Question: I have 2 databases:
### Database 1
<URL>
### Database 2
<URL>
I need to multiply each line of database 1 by all the lines of database 2 (ie. line 1 of database 1 by all lines of database 2; line 2 of database 1 by all lines of database 2, etc), in such a way:
### Example equations
[
I need to get a value for each stage within each id.
Can you help me with this, please? I use SAS software.
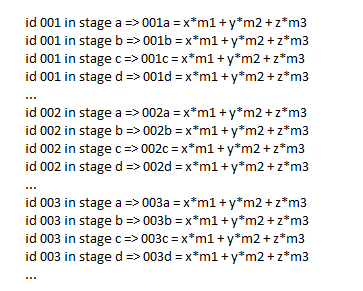
Answer: I am not going to retype all of the data from your pictures but here is a program that will work to two of your "stages". So the first dataset I called 'HAVE' and the second one I called 'STAGES' and this data step will generate a 'WANT' dataset that keeps all of the data from HAVE and adds the new calculated variables.
'''
data want ;
set have ;
array vars x y z ;
array stages a b ;
do p=1 to dim(stages);
set stages point=p ;
array factor m1-m3 ;
stages(p)=0;
do j=1 to dim(vars);
stages(p) + vars(j)*factor(j) ;
end;
end;
drop stage m1-m3 j;
run;
'''
So here is the result for two rows of input data and two of the new stages.
'''
Obs id x y z a b
1 1 0.5 0.5 0.3 1.40 1.12
2 2 0.3 0.1 0.1 0.48 0.34
'''
To expand this to be more flexible you could use macro variables to specify the list of variable names in the ARRAY statements. You could even generate the list of names to use for the STAGES array by using PROC SQL and INTO clause to extract the names from the STAGE column in the STAGES dataset.
You can also just follow this example from data_null_ (<URL> on how to use 'PROC SCORE' to multiply matrices. Setup your STAGES dataset to have the same variable names as your input dataset and include '_TYPE_' and '_NAME_' variables.
'''
data stages ;
_TYPE_='SCORE';
input _NAME_ :$32. x y z ;
cards;
a 0.7 1.2 1.5
b 0.3 1.1 1.4
;
'''
Then you can use it to "score" your source data.
'''
proc score score=stages data=have out=want;
var x y z ;
run;
'''